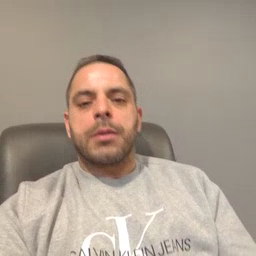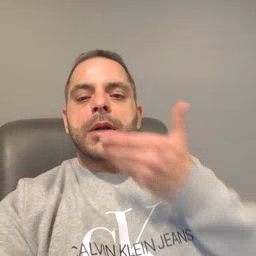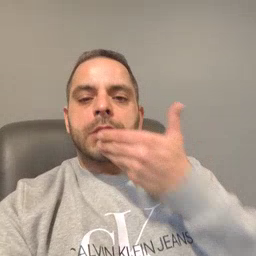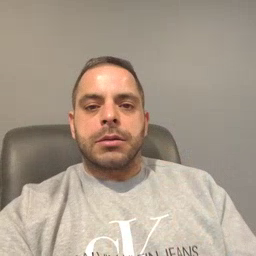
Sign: pizza